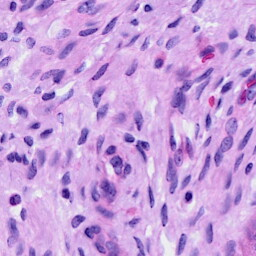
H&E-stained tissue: Cervix